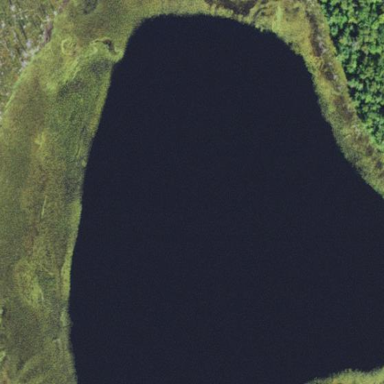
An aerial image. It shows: Lake with natural water.